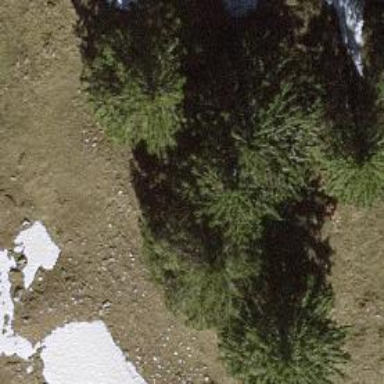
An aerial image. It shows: Single tag "natural: tree."